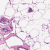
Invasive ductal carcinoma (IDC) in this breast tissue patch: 0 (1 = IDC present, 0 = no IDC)